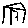
Label: house